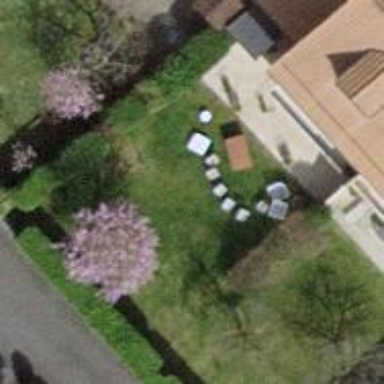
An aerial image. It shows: Garden enclosed by fence.